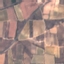
Land use / land cover: PermanentCrop